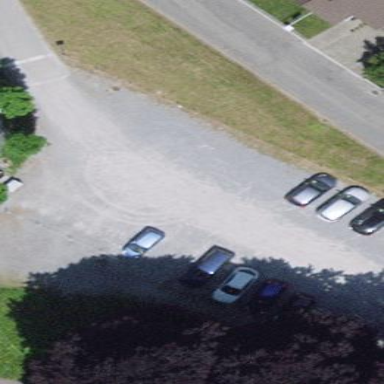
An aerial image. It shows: Parking area with unpaved surface.